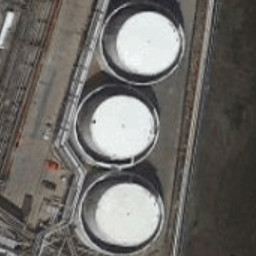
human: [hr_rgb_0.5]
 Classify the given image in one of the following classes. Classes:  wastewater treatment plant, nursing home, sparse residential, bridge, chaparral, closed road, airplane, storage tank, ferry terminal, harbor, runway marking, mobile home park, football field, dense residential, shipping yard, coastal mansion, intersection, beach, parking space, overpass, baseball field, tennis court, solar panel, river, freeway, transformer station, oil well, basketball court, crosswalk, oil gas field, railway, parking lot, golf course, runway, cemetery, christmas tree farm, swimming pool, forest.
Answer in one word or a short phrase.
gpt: storage tank